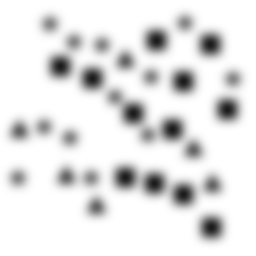
Squares: 12
Triangles: 6
Stars: 12
Total shapes: 30